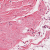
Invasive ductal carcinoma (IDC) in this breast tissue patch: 0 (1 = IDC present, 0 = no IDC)